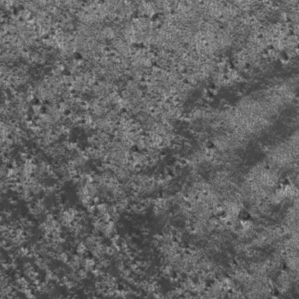
Label: frost